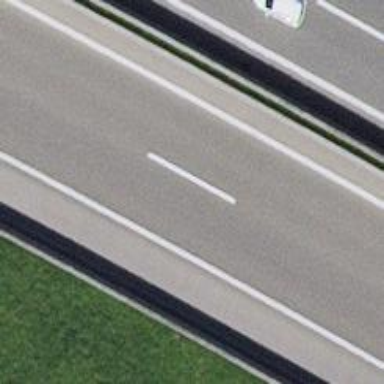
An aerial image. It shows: Motorway bridge with asphalt surface.